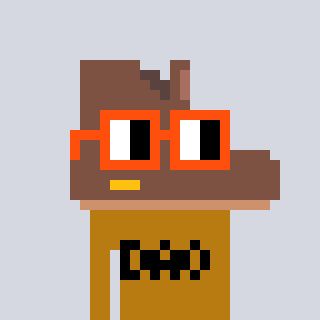
a pixel art character with square orange glasses, a boot-shaped head and a gold-colored body on a cool background